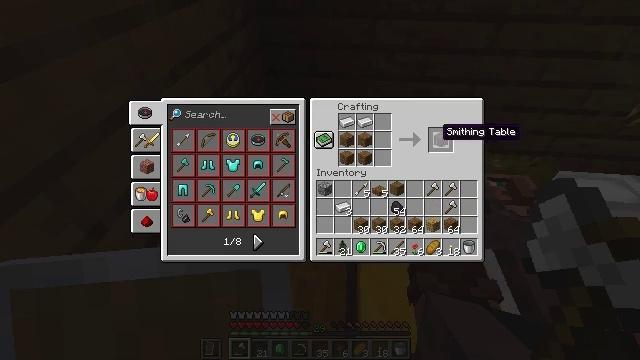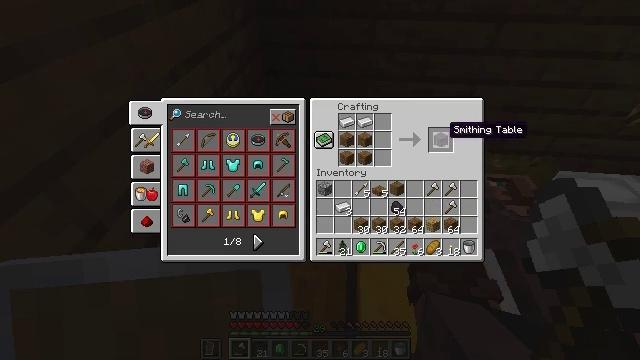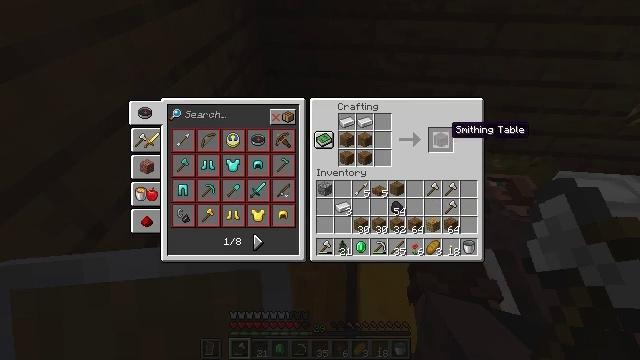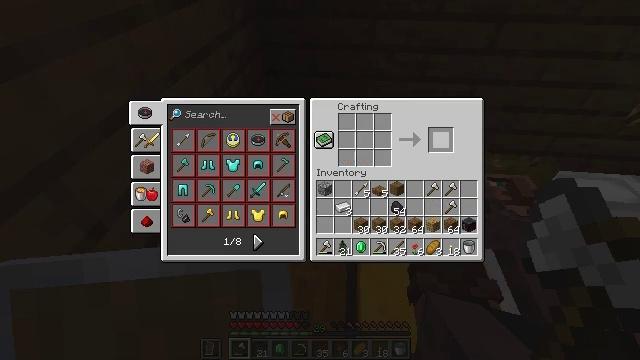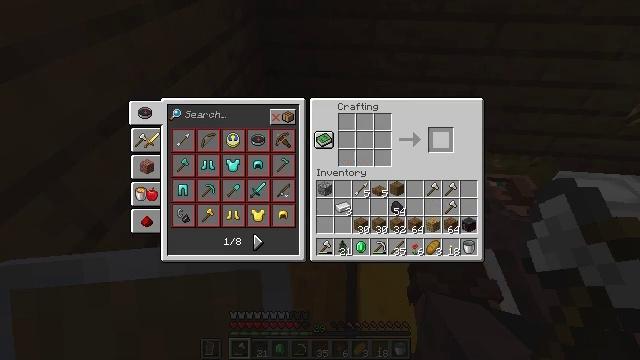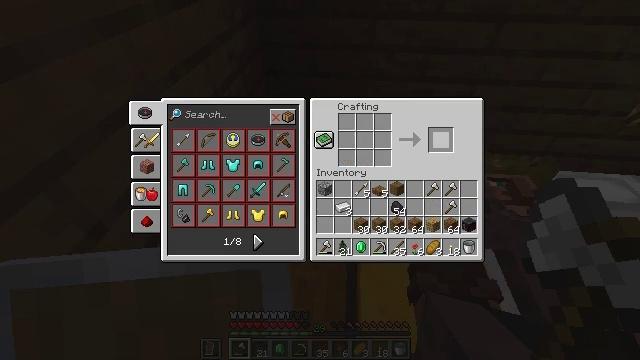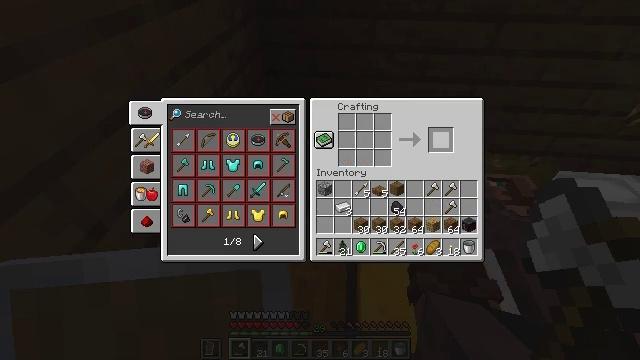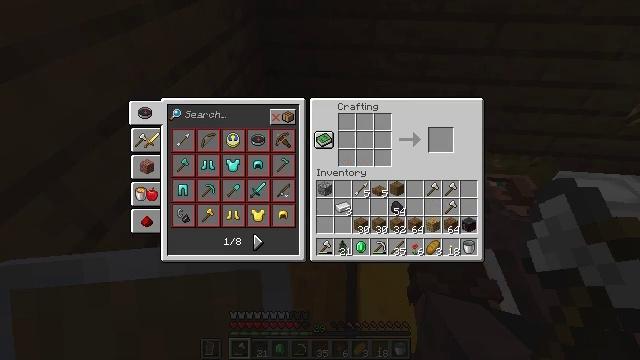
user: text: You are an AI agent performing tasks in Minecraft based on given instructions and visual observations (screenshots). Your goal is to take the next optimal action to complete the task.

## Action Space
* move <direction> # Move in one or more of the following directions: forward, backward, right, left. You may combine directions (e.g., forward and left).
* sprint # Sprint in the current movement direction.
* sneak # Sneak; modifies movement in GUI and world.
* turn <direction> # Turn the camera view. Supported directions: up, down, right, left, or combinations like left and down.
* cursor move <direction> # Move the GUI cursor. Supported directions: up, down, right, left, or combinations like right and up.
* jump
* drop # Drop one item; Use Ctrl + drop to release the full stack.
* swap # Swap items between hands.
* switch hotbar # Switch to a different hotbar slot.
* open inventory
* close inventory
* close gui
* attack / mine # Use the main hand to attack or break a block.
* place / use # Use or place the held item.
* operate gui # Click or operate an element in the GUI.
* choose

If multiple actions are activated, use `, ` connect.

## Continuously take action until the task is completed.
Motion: motion action
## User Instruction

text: Combine materials on the crafting table to create a smithing table.
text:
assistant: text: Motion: sneak, cursor move right
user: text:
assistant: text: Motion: sneak
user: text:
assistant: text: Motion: sneak, operate gui
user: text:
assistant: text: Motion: sneak, operate gui
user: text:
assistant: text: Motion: sneak, operate gui
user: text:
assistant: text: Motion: sneak
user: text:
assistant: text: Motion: sneak, cursor move down
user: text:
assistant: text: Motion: no_op